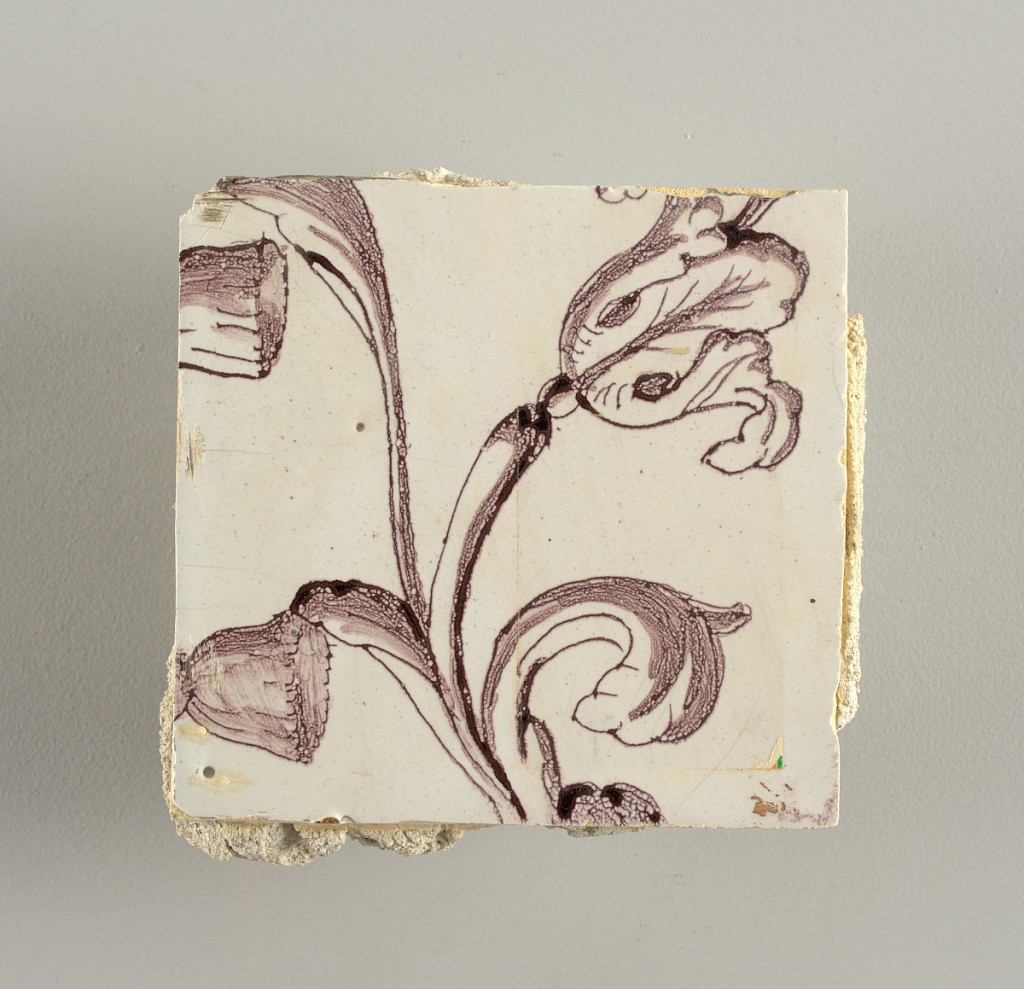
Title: Wall facing
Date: ca. 1725
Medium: Tin-glazed earthenware, underglaze
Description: Horizontal rectangle.  Thirty-seven tiles wide and twenty-one high with opening for door or window nineteen and one-half tiles high and twelve wide.  To left and right of opening, centered canopy above. Left, woman representing Hope, right, a sculputure urn.  Centered above opening, a mascaron.  Arabesque design of foliage.